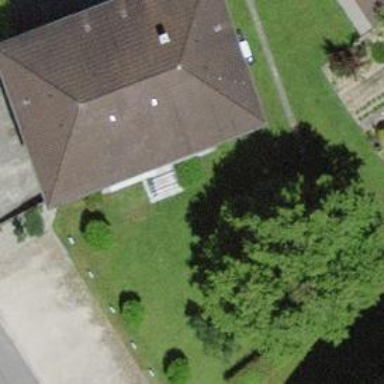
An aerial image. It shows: Gabled roof on residential building.